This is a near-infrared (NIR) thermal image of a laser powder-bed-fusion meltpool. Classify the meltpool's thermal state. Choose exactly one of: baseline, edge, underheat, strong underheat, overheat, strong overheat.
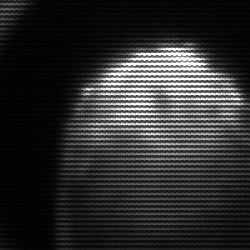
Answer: edge